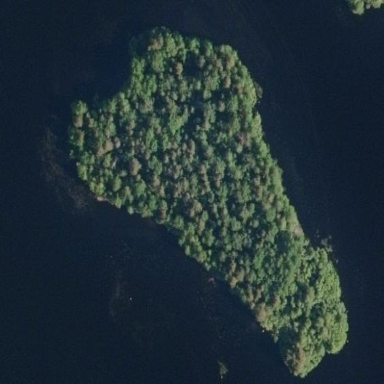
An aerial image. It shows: Islet covered with forest.